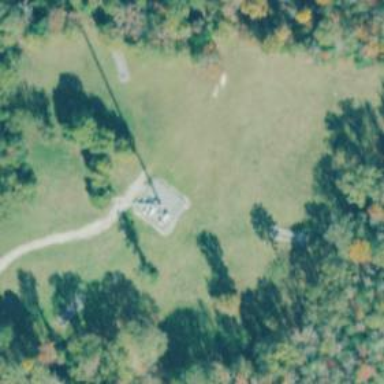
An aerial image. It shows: Mast tower used for communication.